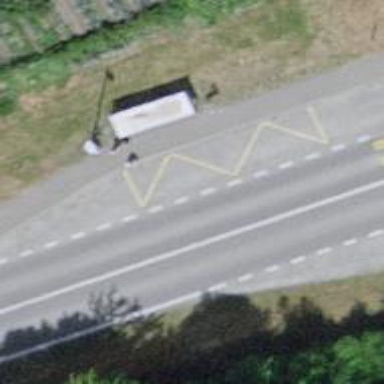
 serving as platform for public transportation."